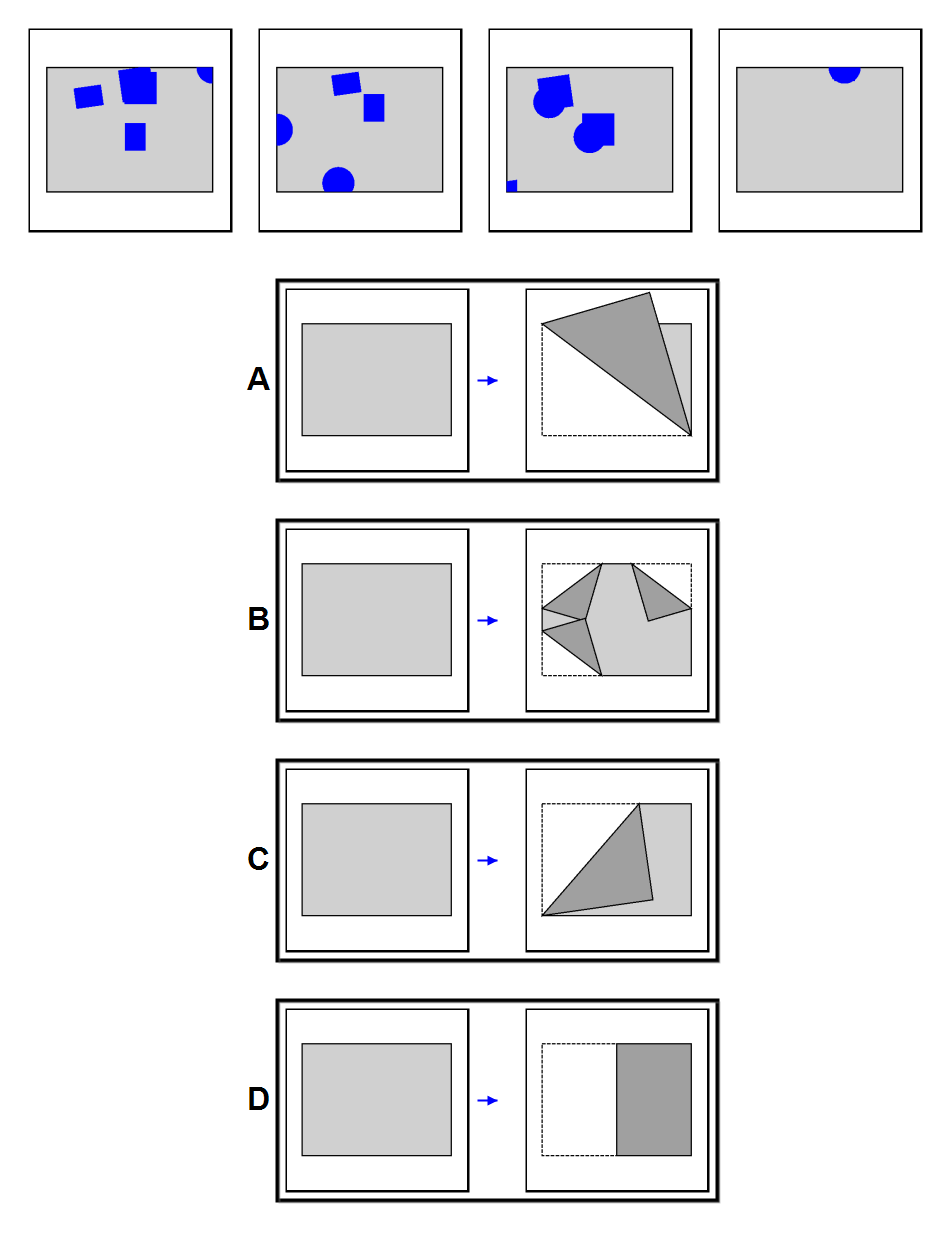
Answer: C